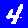
Digit: 4